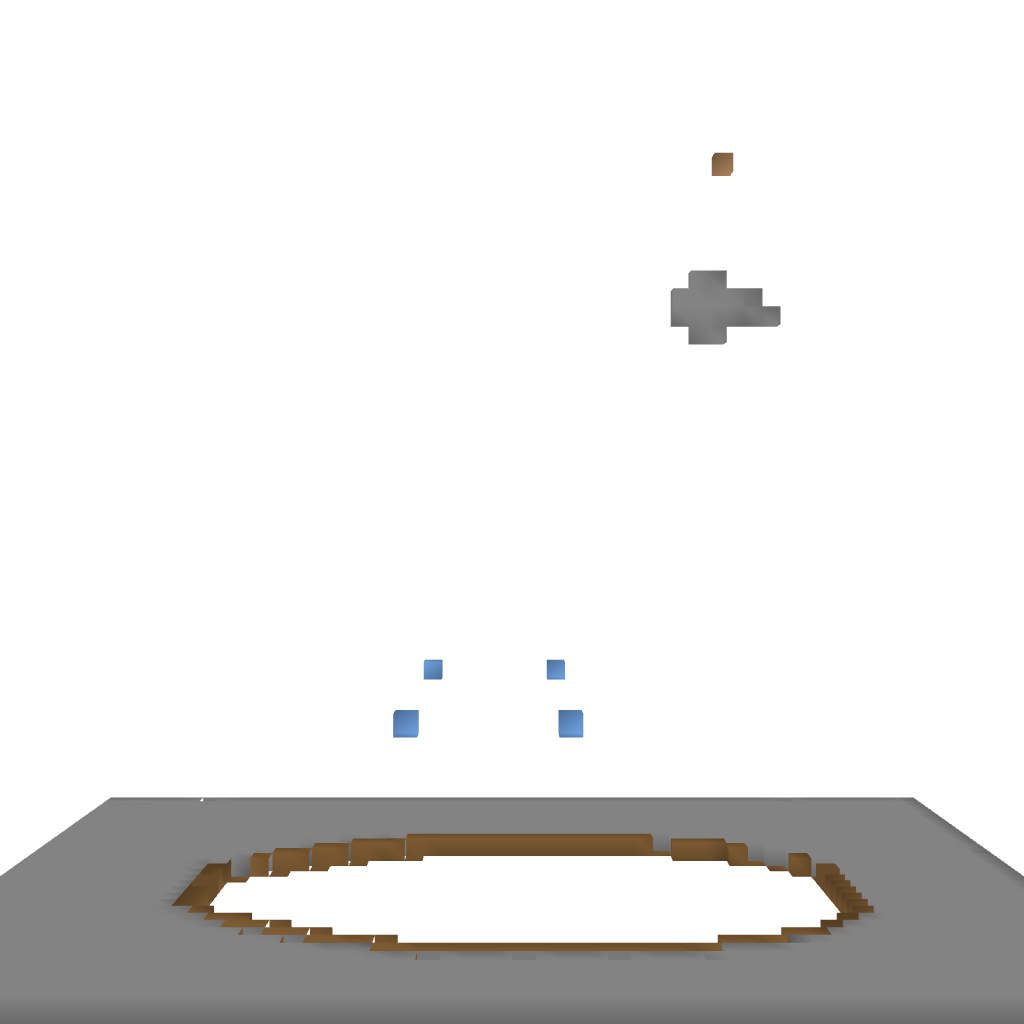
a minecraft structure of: Flushable Toilet - By Cybersneeze bad low quality